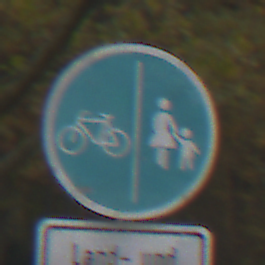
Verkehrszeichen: GetrennterRadUndGehwegRadwegLinks
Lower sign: BesondereFahrzeugeUndTransportgueter8
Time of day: Midday
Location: Outdoor (Nature)
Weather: Overcast
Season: Autumn
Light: Natural